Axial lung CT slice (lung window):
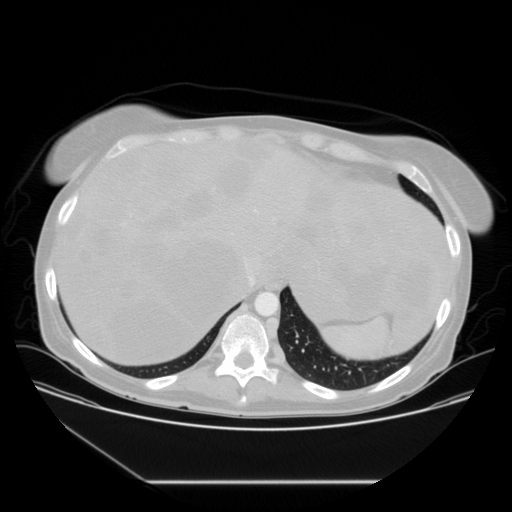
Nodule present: no